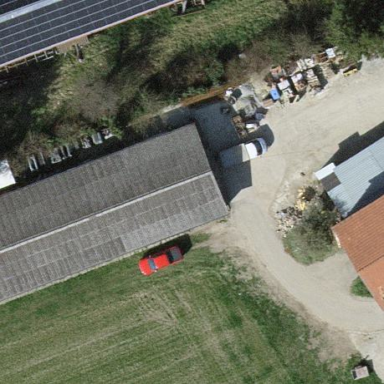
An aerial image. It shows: Barn.